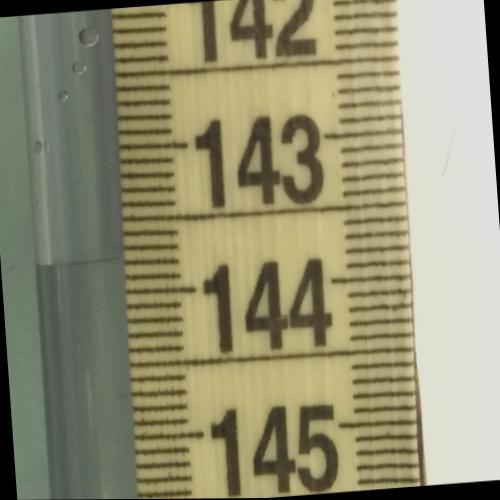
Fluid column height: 143.8 cm